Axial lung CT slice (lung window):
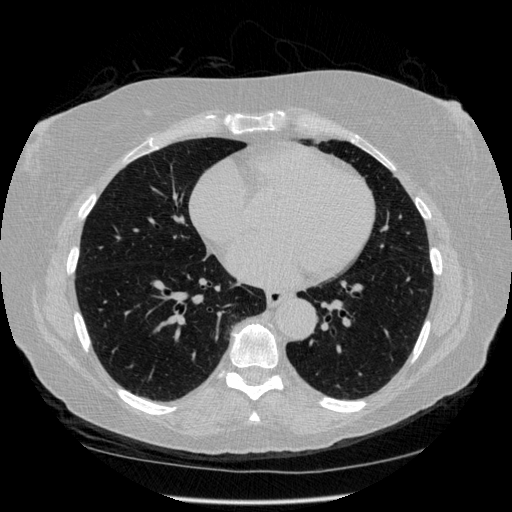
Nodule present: no